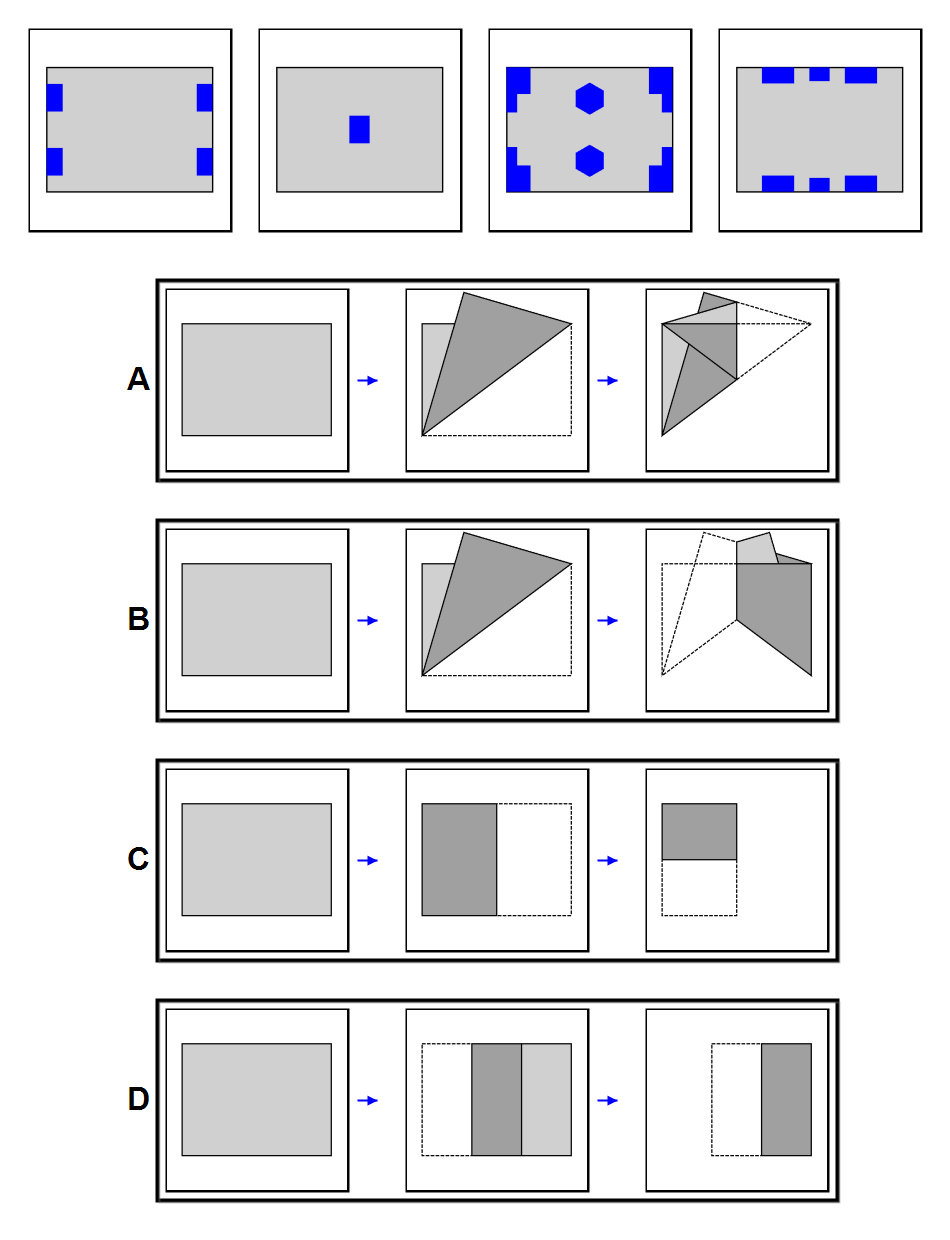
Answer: C